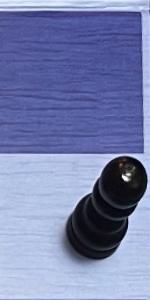
Label: Pawn_Black